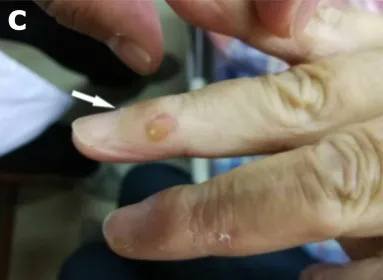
A finger ulcer (white arrow).
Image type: medical_photograph (skin_photograph)